Question: I want to display some information on the panel for which I need a overlay which should be displayed on user raised event.
I've created a demo on <URL>:
(Rest is written in the link.. NOt relavent to my question)
'''
<div class="panel panel-primary" style="box-shadow: 5px 5px 2px #888888;">
<div class="panel-heading">
<h3 class="panel-title">
Vehicle Status Comparison <span class="pull-right"><i class="glyphicon glyphicon-fullscreen"
data-toggle="tooltip" data-placement="left" title="Show Full Screen"></i>&nbsp;
<i class="glyphicon glyphicon-pushpin" data-toggle="tooltip" data-placement="left"
title="Show options"></i>&nbsp; <i class="glyphicon glyphicon-info-sign" data-container="body"
data-toggle="popover" data-placement="bottom" title="Information" data-content="This is a very useful information. But I do not know what to write here.">
</i>&nbsp; <i class=" glyphicon glyphicon-retweet" data-toggle="tooltip" data-placement="left"
title="Toggle Chart"></i>&nbsp; </span>
</h3>
</div>
<div class="panel-body">
<div id="c_VehicleStatusFull">
</div>
<div class="overlay" style="display: none">
</div>
</div>
</div>
'''
CSS:
'''
.overlay
{
position: absolute;
top: 0;
left: 0;
right: 0;
bottom: 0;
background-color: rgba(0, 0, 0, 0.85);
z-index: 9999;
color: white;
display: inline-block;
}
'''
JS:
The use of JS is to show and hide the ".overlay" div
'''
$('.glyphicon-pushpin').click(function () {
$('.overlay').toggle();
});
'''
Please note that in the link I've given, I've hardcoded the '.panel-body' height to 100px but in actual it is adjusted at runtime.
Problem:
On cliking the "Show options" icon.. The overlay is spread all over the div but I want it to stay within 'div .panel-body'

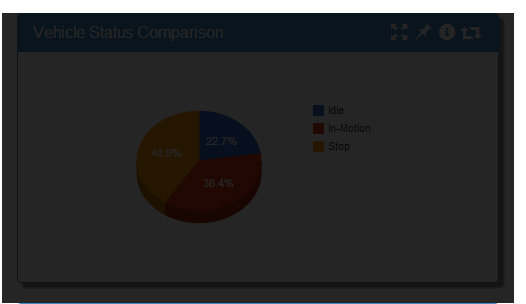
Answer: Please try this css
'''
.panel-body { height:100px; position:relative; }
'''